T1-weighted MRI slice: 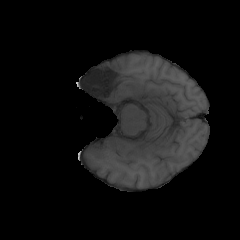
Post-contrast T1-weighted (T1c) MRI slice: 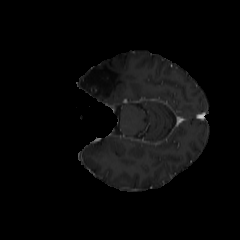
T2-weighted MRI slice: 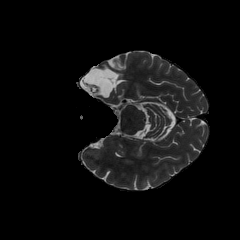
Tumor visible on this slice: no